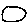
Label: circle